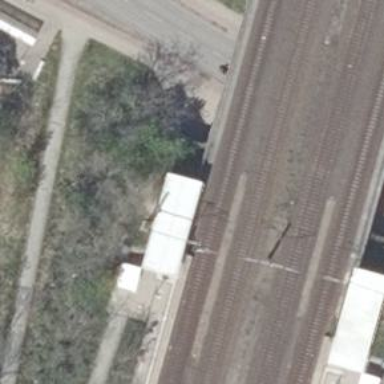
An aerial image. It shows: Bridge crossing over electrified rail tracks with contact lines. It serves as siding.